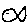
Label: fish